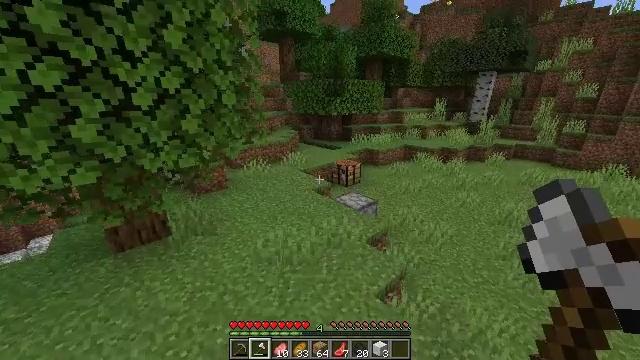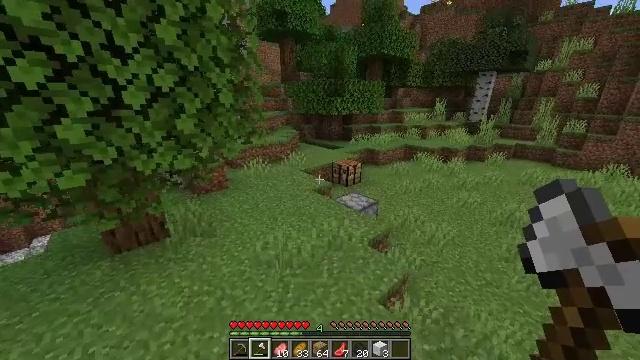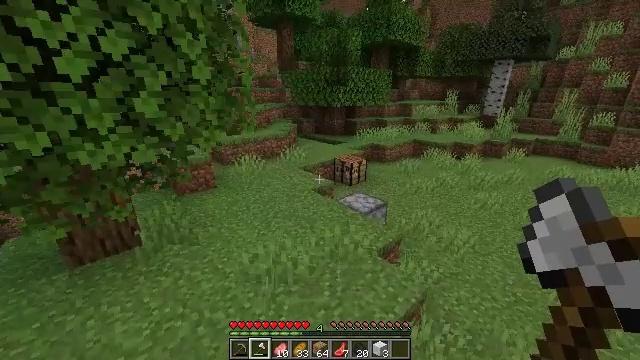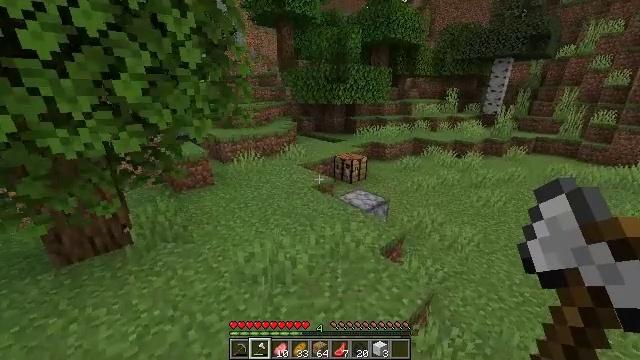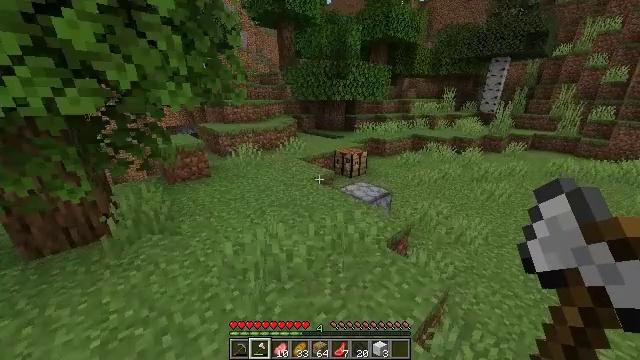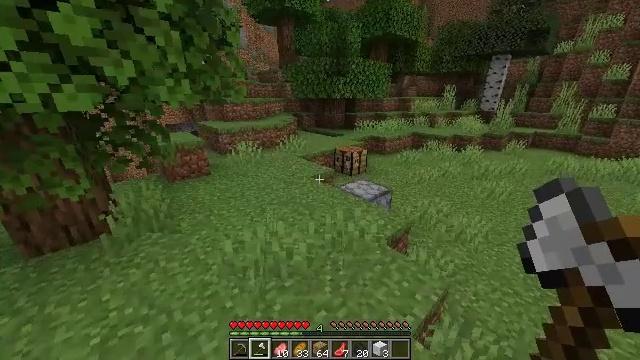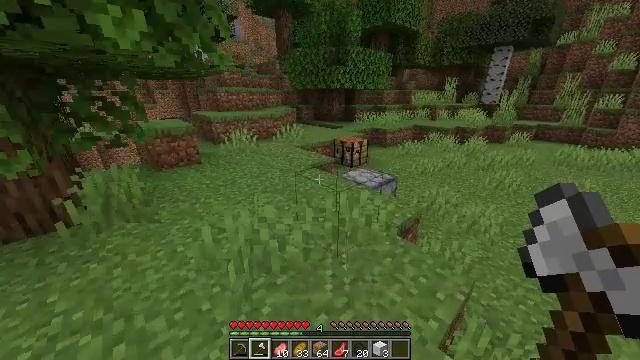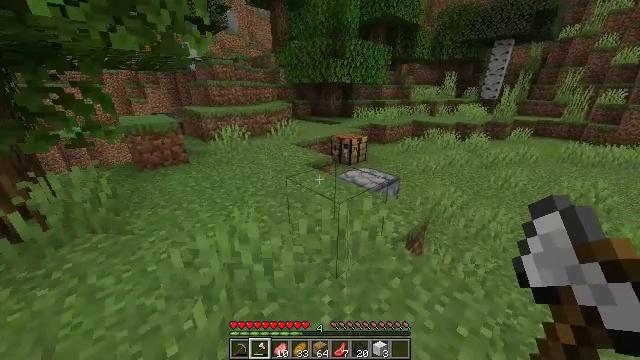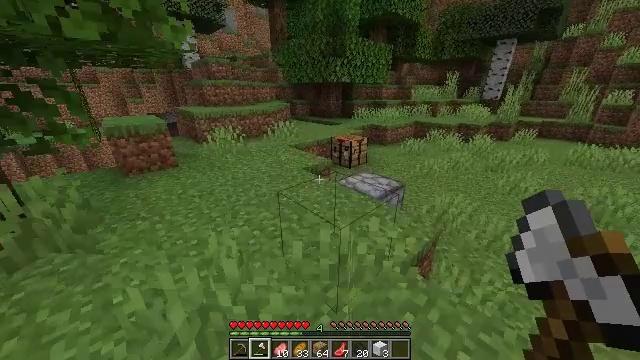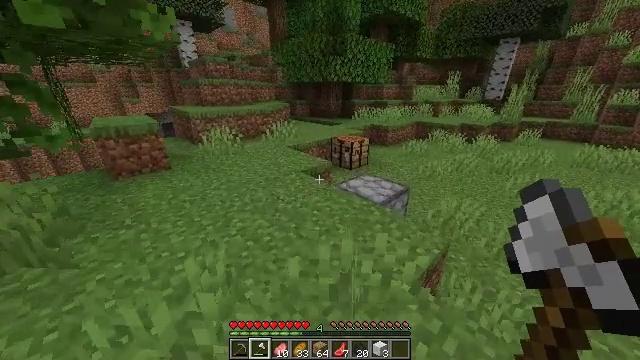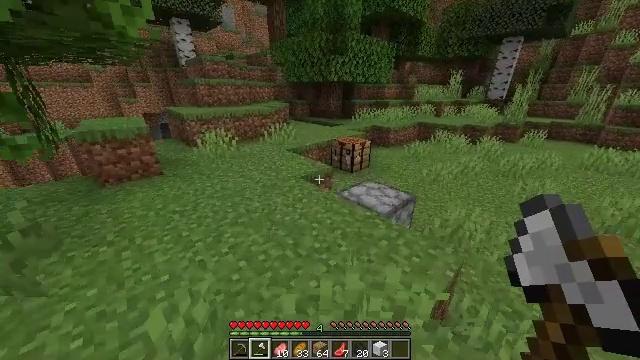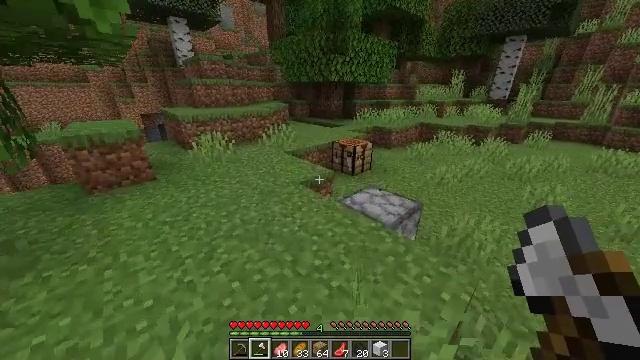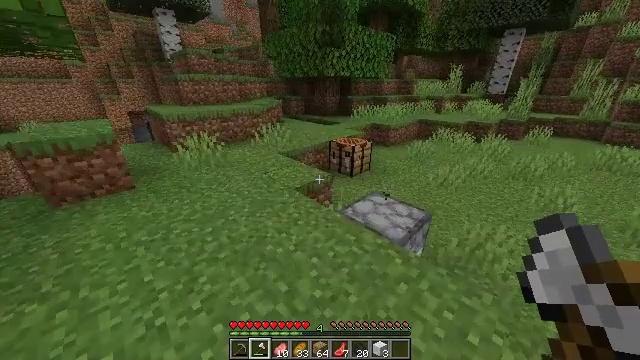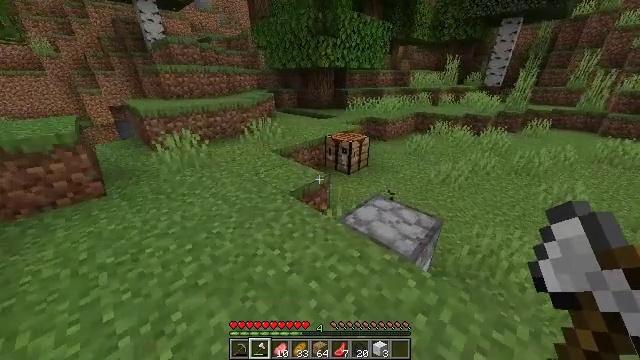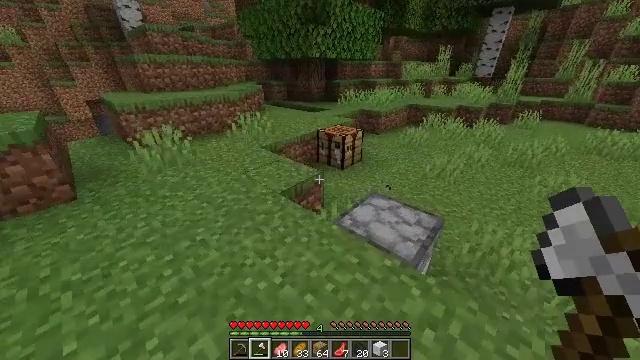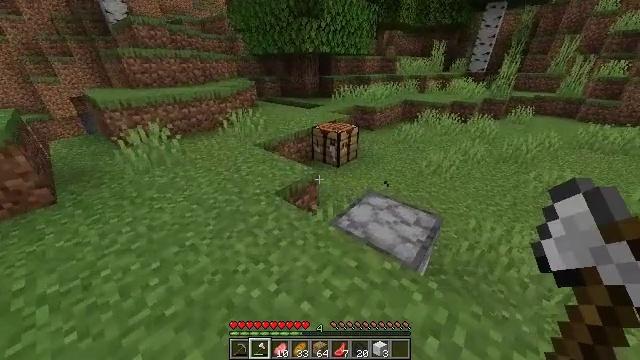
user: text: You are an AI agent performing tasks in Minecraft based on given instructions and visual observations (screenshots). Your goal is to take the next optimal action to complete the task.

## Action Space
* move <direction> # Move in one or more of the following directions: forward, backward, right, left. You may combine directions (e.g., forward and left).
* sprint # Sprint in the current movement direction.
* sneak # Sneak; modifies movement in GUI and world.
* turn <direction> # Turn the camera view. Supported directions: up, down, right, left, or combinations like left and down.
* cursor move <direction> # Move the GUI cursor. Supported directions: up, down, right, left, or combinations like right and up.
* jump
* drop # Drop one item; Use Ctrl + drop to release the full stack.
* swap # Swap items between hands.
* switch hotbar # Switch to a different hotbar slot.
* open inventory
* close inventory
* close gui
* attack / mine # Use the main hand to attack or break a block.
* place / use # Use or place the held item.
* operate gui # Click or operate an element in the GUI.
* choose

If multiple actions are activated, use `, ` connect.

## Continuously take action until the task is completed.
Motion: motion action
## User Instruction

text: Interact with the crafting table to craft a campfire.
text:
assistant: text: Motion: move forward, sprint
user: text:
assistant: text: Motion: move forward, sprint
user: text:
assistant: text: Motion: move forward, sprint
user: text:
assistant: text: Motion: move forward
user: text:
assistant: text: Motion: move forward
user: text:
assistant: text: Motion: move forward
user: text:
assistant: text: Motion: move forward, turn down
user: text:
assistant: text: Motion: move forward
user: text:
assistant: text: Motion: move forward
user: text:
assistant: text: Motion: move forward
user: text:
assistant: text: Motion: move forward
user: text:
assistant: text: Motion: move forward, turn right and down
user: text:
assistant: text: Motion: move forward, turn right and down
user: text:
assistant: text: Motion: move forward, turn right and down
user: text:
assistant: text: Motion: move forward, turn right
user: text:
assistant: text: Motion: move forward
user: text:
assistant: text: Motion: move forward, turn right
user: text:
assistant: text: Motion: move forward
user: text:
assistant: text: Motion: move forward
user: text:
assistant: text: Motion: move forward
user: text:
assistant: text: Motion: move forward
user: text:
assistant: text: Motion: no_op
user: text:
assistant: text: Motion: no_op
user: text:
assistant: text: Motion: no_op
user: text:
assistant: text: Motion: use / place
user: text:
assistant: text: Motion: use / place
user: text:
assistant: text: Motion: use / place
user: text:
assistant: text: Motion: no_op
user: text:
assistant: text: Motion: no_op
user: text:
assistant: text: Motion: open gui